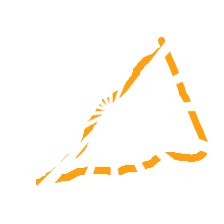
Shape: triangle